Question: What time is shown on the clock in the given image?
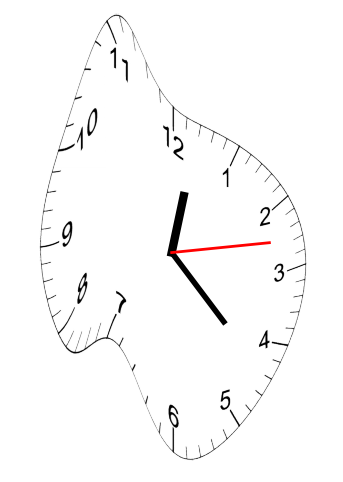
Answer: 12:22:13